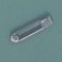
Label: Sand_carrier